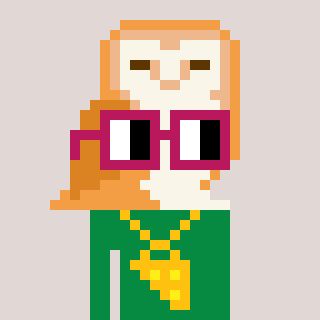
a pixel art character with square dark red glasses, a owl-shaped head and a green-colored body on a warm background